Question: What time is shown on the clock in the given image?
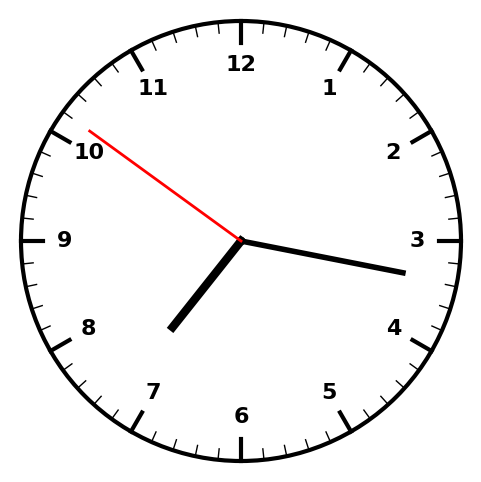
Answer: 07:16:51